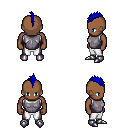
a pixel art fantasy rpg character, male body template, human, dark skin, steel chest armor, white pants, blue mohawk hairstyle, metal boots, four views (front, back, left, right), 2x2 character sprite sheet, small pixel art, hard edges, no anti-aliasing